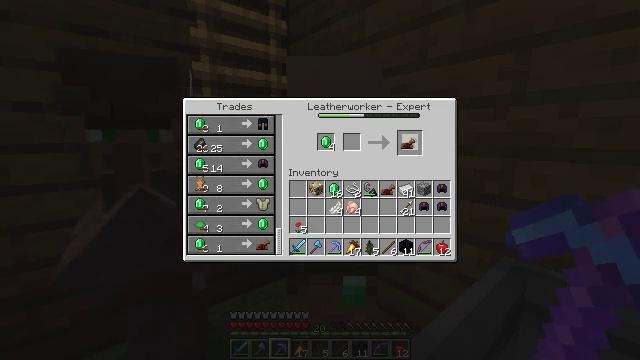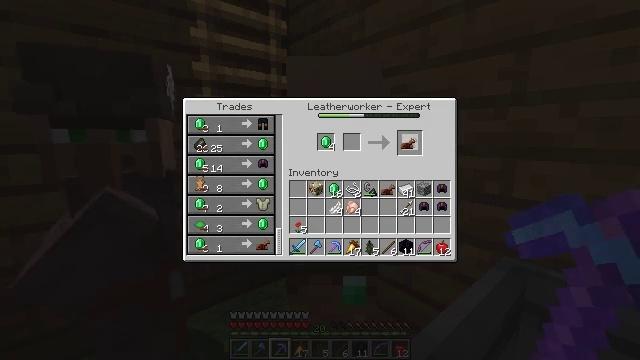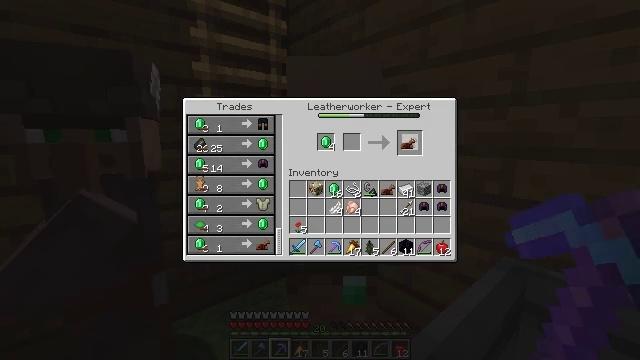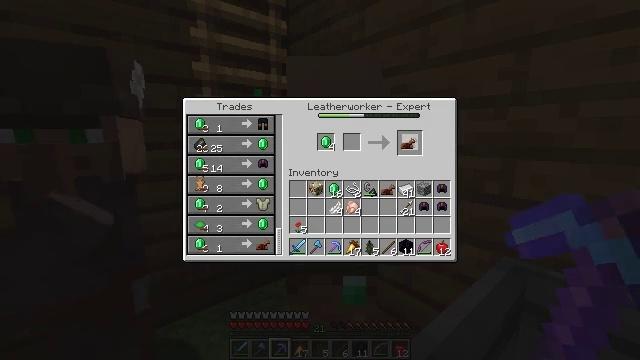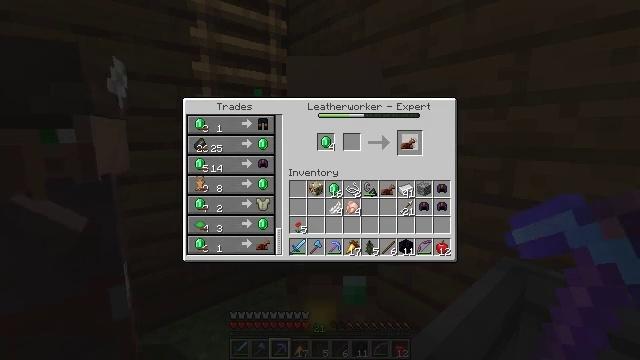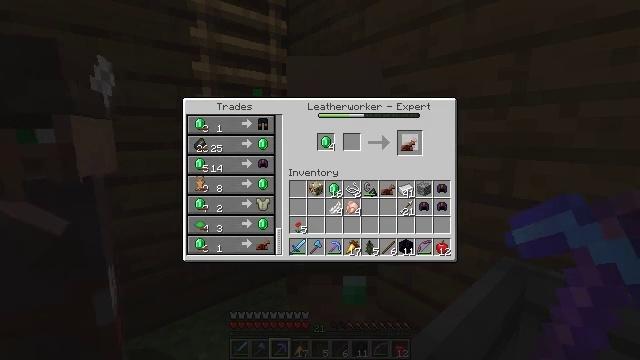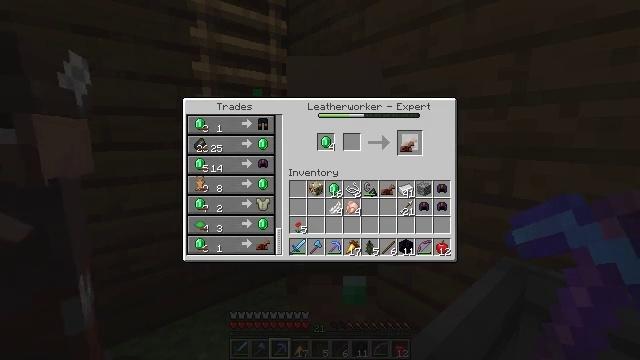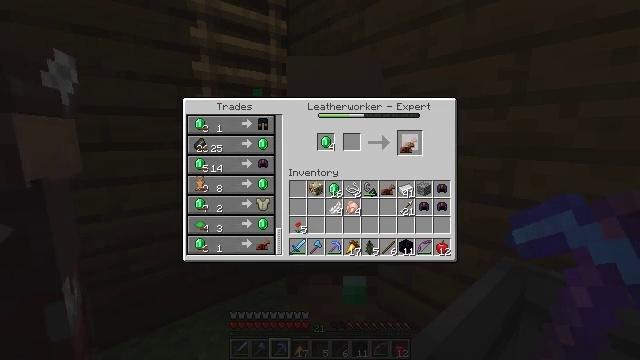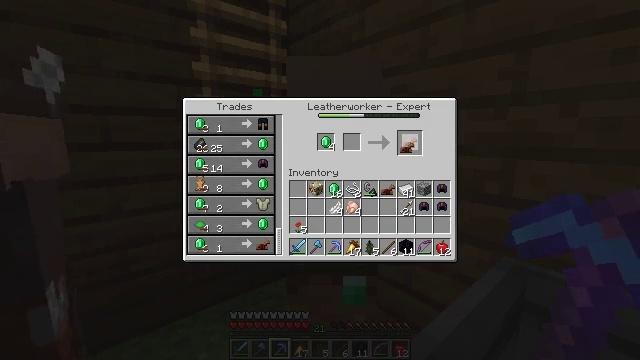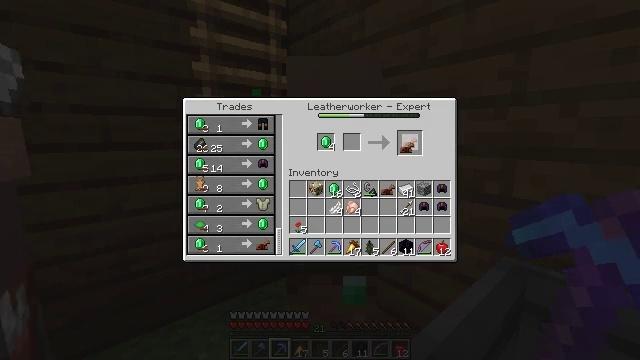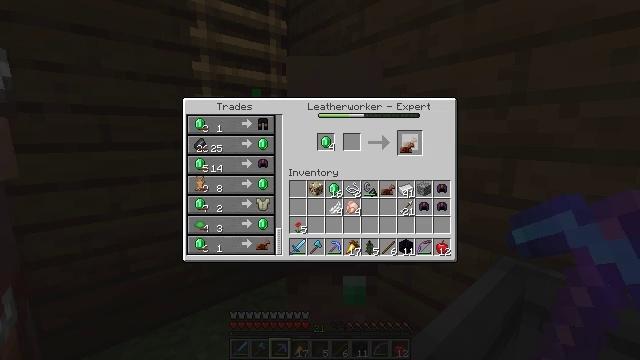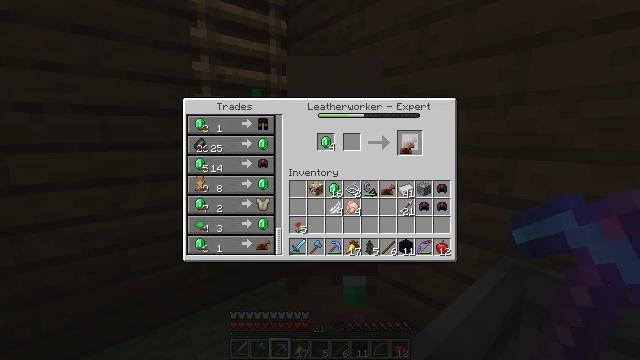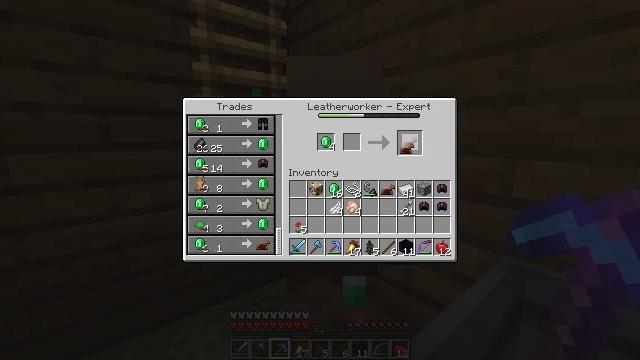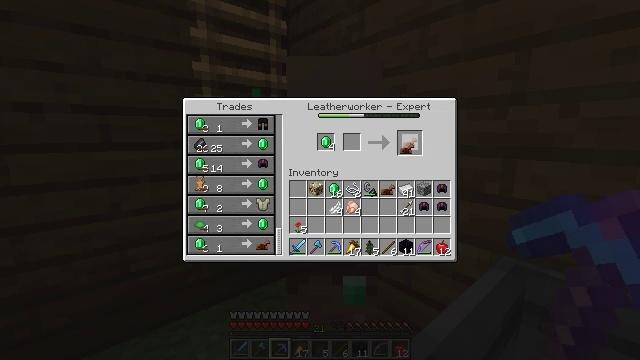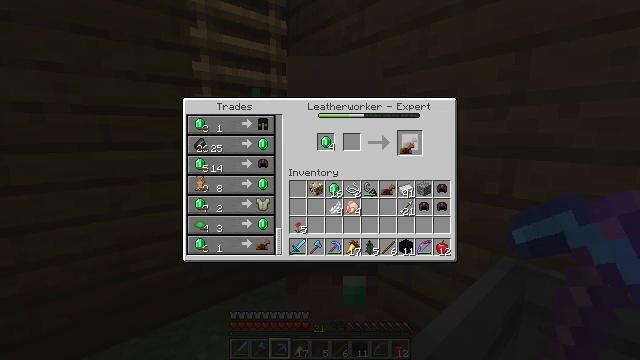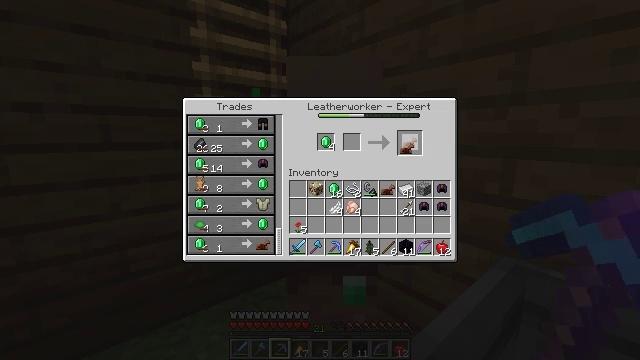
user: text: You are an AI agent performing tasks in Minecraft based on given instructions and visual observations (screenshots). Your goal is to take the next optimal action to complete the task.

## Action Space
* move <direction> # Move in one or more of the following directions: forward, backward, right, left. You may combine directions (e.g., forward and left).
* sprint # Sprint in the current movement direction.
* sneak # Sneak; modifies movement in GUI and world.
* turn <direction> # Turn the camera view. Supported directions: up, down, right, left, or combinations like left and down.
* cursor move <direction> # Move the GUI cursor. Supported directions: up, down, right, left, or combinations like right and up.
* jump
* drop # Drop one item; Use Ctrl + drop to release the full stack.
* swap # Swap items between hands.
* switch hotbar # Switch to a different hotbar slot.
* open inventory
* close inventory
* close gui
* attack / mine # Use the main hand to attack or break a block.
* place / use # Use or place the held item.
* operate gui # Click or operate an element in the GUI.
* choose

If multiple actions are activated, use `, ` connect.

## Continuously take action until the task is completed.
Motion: motion action
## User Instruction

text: Interact with the crafting table to create leather horse armor.
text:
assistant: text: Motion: no_op
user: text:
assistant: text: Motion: no_op
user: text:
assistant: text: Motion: no_op
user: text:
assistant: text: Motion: no_op
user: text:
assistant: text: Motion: no_op
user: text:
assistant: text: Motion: no_op
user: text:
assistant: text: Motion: no_op
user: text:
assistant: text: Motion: no_op
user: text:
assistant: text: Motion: no_op
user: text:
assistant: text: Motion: no_op
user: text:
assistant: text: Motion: no_op
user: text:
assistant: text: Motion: no_op
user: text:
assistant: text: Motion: no_op
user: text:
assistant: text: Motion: no_op
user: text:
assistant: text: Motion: no_op
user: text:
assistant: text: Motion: no_op
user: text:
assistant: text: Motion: sneak
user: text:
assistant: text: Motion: sneak
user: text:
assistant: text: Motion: sneak
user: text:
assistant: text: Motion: sneak, operate gui
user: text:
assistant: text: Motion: sneak, operate gui
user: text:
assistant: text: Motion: sneak, operate gui
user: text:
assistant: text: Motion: sneak
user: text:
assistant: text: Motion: sneak
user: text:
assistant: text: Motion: sneak
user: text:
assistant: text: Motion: sneak
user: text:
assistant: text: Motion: sneak
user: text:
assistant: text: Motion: sneak, cursor move left and down
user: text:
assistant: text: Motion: cursor move left and down
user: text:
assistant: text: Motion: cursor move down